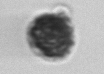
Label: Syracosphaera_pulchra